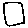
Label: square